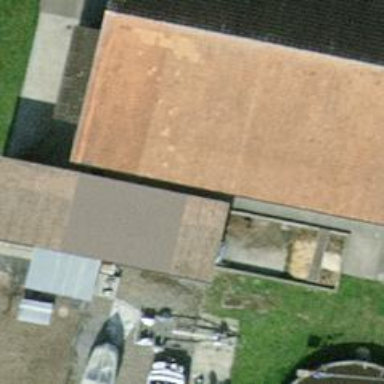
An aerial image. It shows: View of roof of building.